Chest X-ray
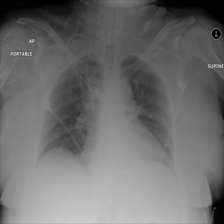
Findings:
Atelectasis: negative
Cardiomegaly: negative
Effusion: negative
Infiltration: negative
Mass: negative
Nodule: negative
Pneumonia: negative
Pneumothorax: negative
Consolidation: negative
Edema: negative
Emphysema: negative
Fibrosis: negative
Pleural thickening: negative
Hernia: negative